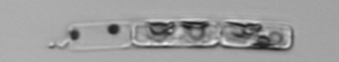
Label: Guinardia_delicatula_TAG_internal_parasite